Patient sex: F
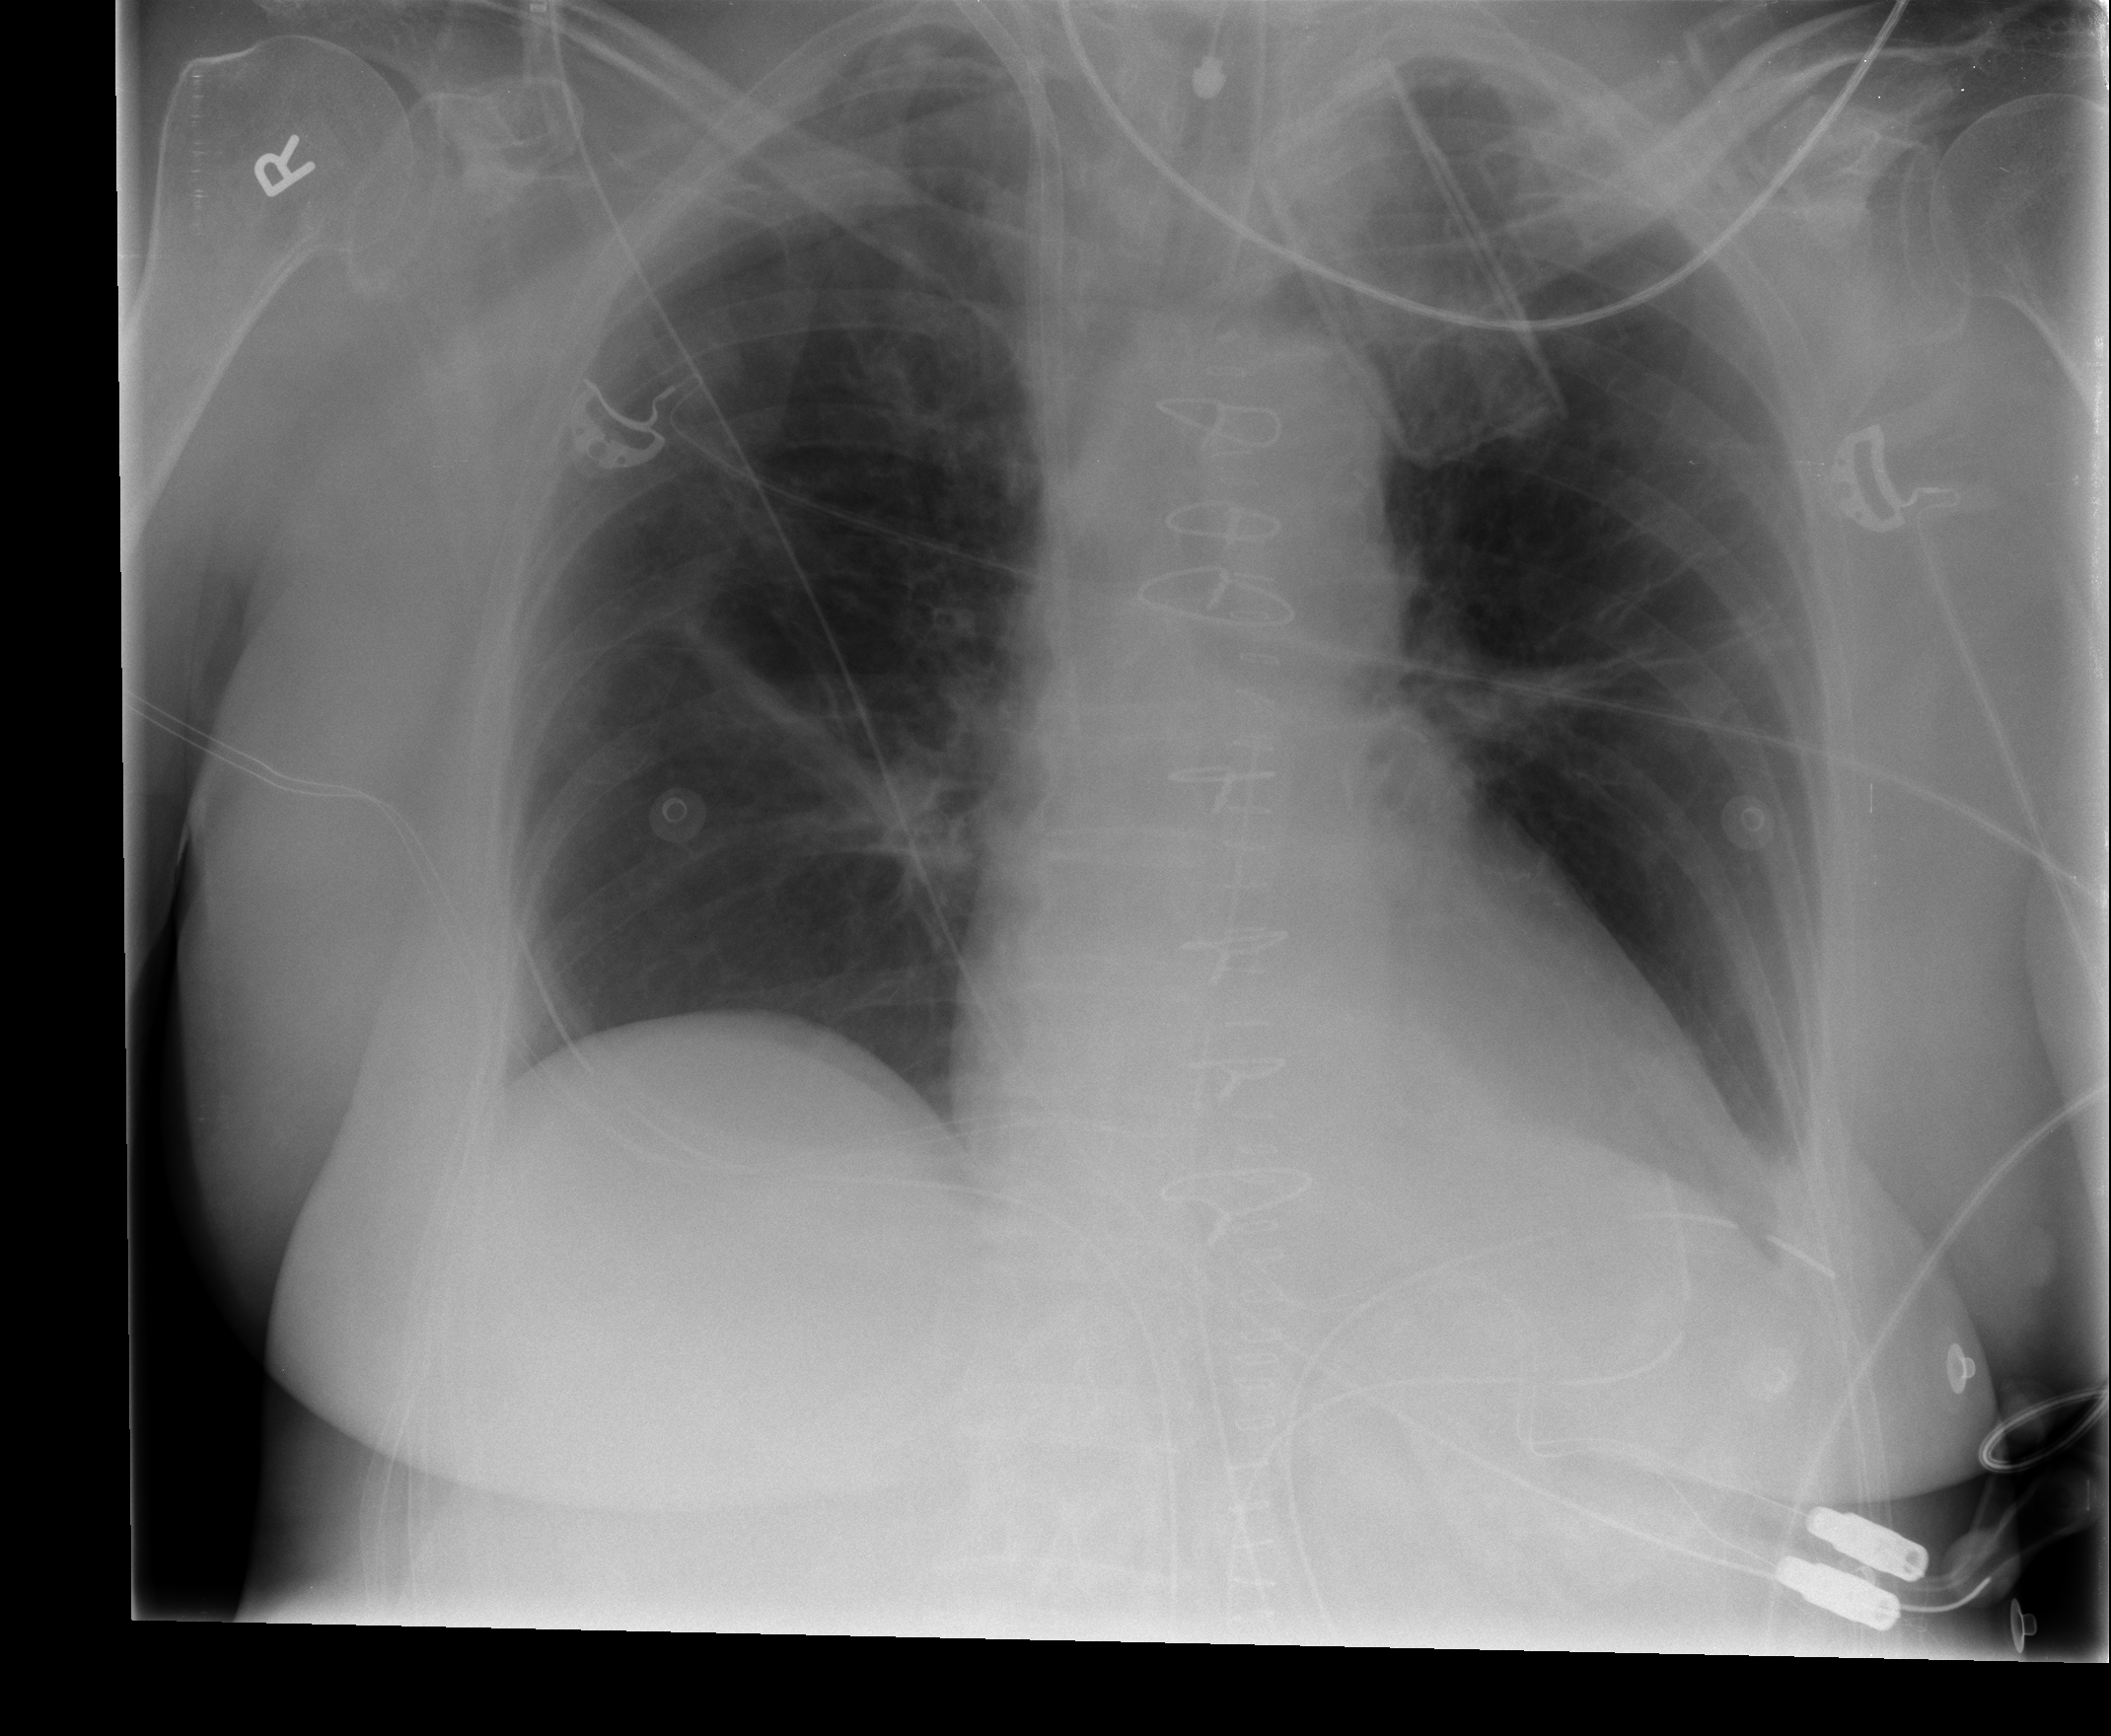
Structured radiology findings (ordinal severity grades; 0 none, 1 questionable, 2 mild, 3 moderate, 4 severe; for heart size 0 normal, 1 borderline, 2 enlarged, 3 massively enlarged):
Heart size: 0
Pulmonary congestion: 0
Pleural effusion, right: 0
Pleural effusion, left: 1
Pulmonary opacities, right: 0
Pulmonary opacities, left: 0
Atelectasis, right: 0
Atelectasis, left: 0